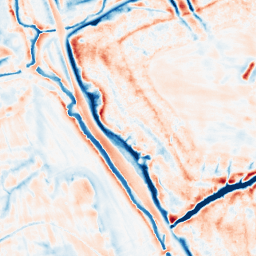
Category: edge_preserving
Decomposition family: bilateral
Decomposition parameters: d: 21
sigma_color: 100
sigma_space: 75
Upsampling method: cubic_mitchell
Upsampling parameters: scale: 4
Upsampling scale: 4